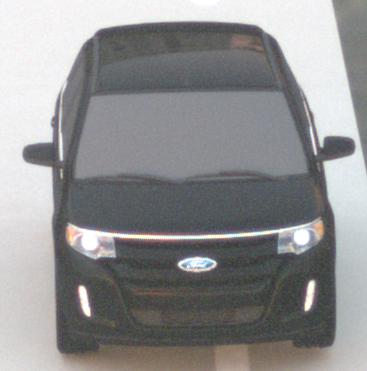
Make: Ford
Model: Edge
Detailed model: Gen. 1 Facelift
Model produced from: 2010
Model produced until: 2015
Doors: 5
Color: black
Road condition: dry road
Daytime: sunrise or sunset
Contrast: medium contrast